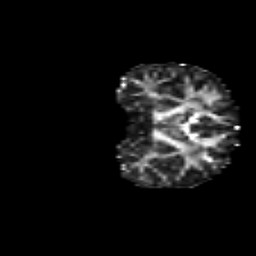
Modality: FA
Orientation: coronal
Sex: female
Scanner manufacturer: siemens
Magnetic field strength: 3 T
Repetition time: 5 s
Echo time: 0.071 s